五年级 · 计数
下面事件适合用下图来表示的是

(1) 某冷饮店冰激棱各月的销量。

(2)某同学一到六年级的身高变化。

(3) 6 种不同品牌汽车销售的销量。

(4)可能表示某位小学生考试成绩的变化。
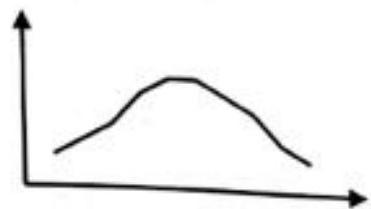
A. (1) (2)
B. (1) (3)
C. (1)(4)
D. (2)(3)
答案: C